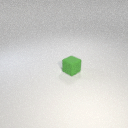
small green rubber cube